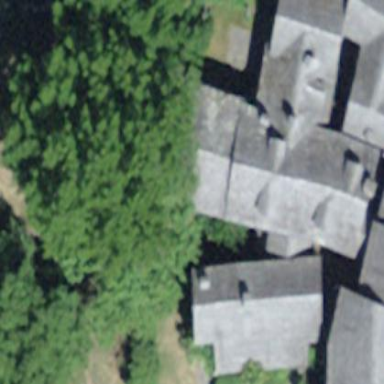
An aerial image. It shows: Building with gabled grey roof.